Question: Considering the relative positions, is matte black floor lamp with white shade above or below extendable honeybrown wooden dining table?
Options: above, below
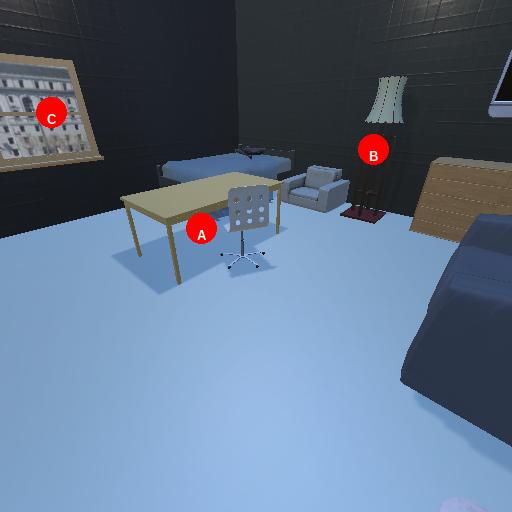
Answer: above